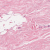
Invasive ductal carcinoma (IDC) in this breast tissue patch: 0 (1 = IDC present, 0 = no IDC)